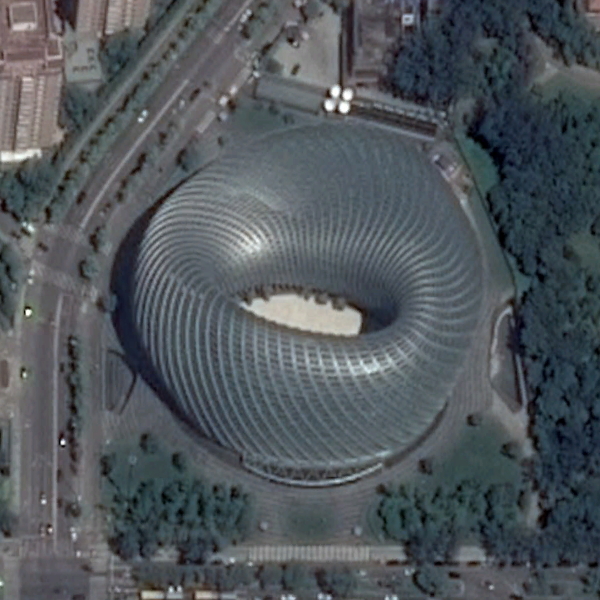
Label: Center